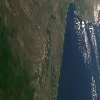
Label: land